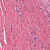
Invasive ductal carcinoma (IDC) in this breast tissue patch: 0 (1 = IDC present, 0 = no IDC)